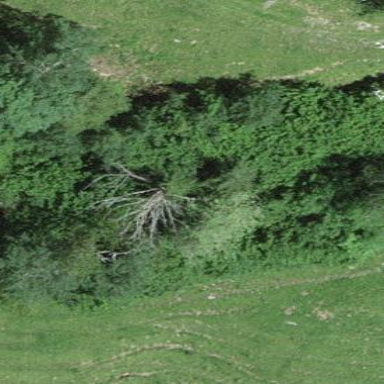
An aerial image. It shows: Forest with mix of leaf types.